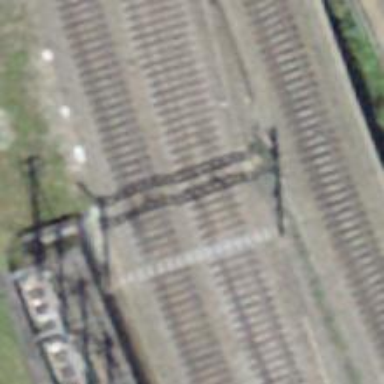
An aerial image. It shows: Railway switch.